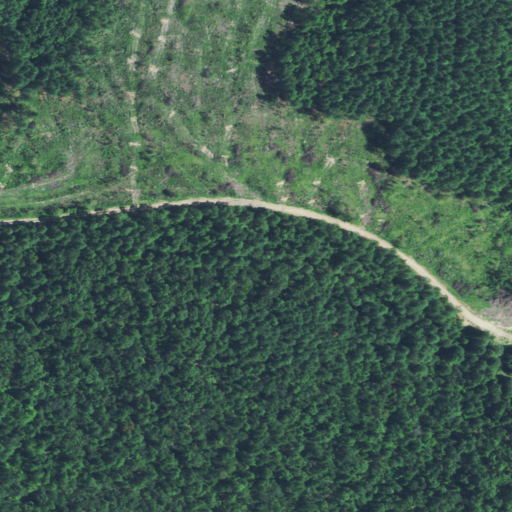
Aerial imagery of mountain in Oklahoma named White Rock Mountain containing grassland, evergreen forest, mixed forest, and deciduous forest